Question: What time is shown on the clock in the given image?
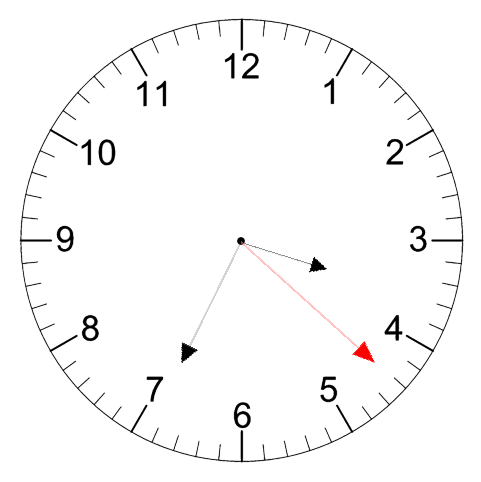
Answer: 03:34:22